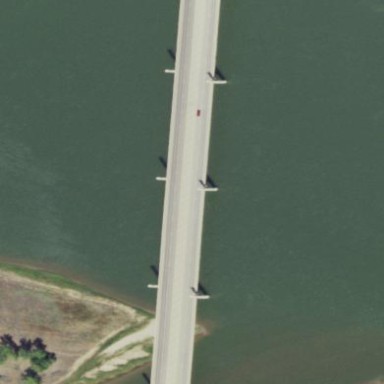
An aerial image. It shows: Man-made bridge.